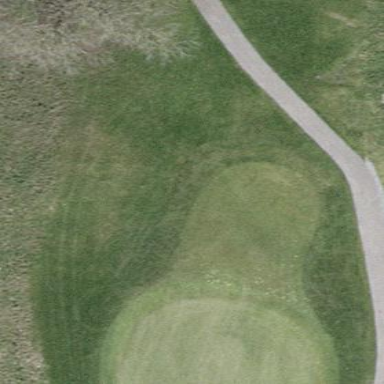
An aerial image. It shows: Golf fairway surrounded by grass.